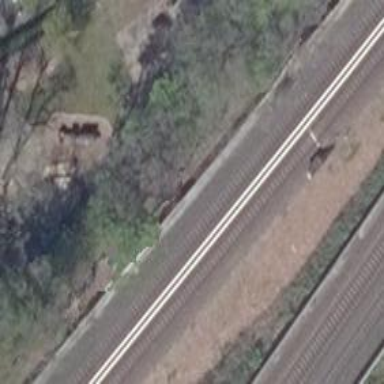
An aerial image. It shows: Railway signal.